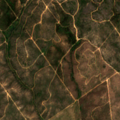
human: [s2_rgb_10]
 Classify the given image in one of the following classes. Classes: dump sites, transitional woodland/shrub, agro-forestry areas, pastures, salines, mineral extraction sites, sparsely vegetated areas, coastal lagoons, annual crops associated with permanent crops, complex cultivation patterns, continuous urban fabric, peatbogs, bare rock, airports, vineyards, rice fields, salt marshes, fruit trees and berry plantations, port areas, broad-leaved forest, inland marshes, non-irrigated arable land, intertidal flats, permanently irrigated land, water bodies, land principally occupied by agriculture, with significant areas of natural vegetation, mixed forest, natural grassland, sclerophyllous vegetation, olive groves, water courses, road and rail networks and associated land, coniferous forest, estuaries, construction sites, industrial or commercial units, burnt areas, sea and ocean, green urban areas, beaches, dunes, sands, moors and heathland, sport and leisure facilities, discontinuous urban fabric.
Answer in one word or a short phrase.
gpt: continuous urban fabric